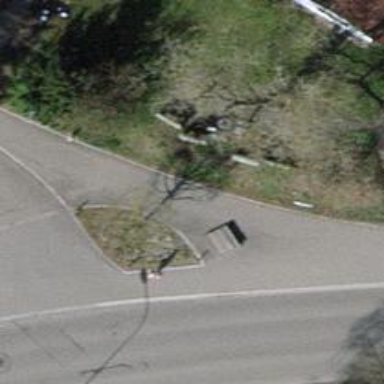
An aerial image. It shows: Brown bench in the vicinity.